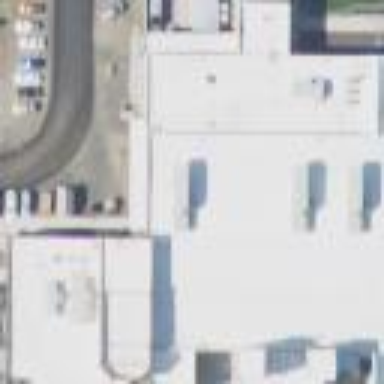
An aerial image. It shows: Building designated as casino.